Question: I have this:

And I need to know all pixels in array inside the circle.
Thanks.
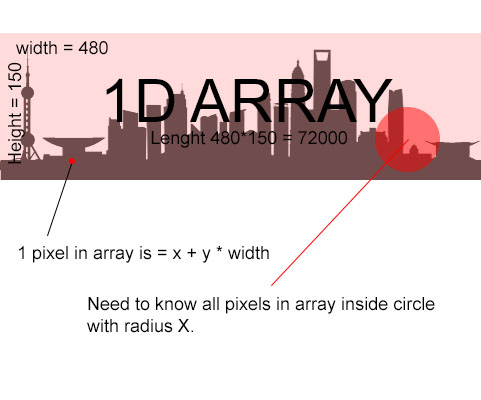
Answer: You are looking for the following set of pixels:

with being the radius of your circle and the center.
In order to get these pixels iterate over all positions and store those which meet the criteria in a list:
'''
List<int> indices = new List<int>();
for (int x = 0; x < width; x++)
{
for (int y = 0; y < height; y++)
{
double dx = x - m1;
double dy = y - m2;
double distanceSquared = dx * dx + dy * dy;
if (distanceSquared <= radiusSquared)
{
indices.Add(x + y * width);
}
}
}
'''